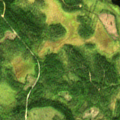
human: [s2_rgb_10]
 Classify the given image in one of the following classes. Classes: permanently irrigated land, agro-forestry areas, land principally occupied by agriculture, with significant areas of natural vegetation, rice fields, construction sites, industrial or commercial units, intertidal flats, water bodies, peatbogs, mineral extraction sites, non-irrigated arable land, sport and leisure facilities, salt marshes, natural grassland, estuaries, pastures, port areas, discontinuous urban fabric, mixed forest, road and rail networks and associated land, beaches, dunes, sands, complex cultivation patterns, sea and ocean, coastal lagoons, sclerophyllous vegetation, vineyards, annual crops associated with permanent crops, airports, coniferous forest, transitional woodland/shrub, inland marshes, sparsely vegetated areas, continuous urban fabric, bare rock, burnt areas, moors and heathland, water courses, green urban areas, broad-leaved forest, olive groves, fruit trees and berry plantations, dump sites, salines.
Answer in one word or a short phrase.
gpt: coniferous forest, mixed forest, transitional woodland/shrub, peatbogs, water bodies